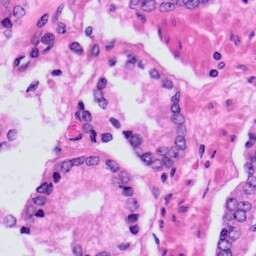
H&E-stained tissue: Prostate